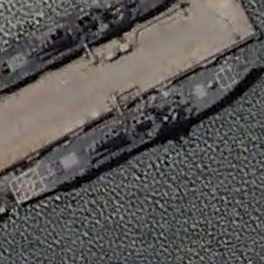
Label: destroyer